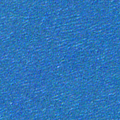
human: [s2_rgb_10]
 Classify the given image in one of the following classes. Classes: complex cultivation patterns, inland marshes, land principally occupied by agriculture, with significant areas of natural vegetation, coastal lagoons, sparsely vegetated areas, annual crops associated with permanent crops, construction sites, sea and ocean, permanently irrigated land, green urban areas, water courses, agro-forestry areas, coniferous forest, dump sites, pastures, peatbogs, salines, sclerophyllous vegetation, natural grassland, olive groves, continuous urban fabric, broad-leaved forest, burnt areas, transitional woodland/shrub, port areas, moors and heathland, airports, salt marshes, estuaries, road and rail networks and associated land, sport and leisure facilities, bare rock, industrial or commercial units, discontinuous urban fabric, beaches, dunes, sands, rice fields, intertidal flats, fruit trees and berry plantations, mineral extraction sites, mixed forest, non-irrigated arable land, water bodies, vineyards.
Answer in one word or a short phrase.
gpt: sea and ocean